Question: I'm trying to get a label to line up with a div vertically. I think a picture describes what I'm trying to do; the way it's rendered is how it looks. The MS Paint-style corrections in blue are what I'd like it to be. I have included the HTML and CSS below and removed as much extraneous code as I can to get to just the problem.
How can I get that label to go to the top of the type options?
Thanks!

'''
<!DOCTYPE html>
<html>
<head>
<title>Title</title>
<style type="text/css">
/* <![CDATA[ */
/* from reset.css */
/* http://meyerweb.com/eric/tools/css/reset/
v2.0 | 20110126
License: none (public domain)
*/
html, body, div, span, applet, object, iframe,
h1, h2, h3, h4, h5, h6, p, blockquote, pre,
a, abbr, acronym, address, big, cite, code,
del, dfn, em, img, ins, kbd, q, s, samp,
small, strike, strong, sub, sup, tt, var,
b, u, i, center,
dl, dt, dd, ol, ul, li,
fieldset, form, label, legend,
table, caption, tbody, tfoot, thead, tr, th, td,
article, aside, canvas, details, embed,
figure, figcaption, footer, header, hgroup,
menu, nav, output, ruby, section, summary,
time, mark, audio, video {
margin: 0;
padding: 0;
border: 0;
font-size: 100%;
font: inherit;
vertical-align: baseline;
}
/* HTML5 display-role reset for older browsers */
article, aside, details, figcaption, figure,
footer, header, hgroup, menu, nav, section {
display: block;
}
body {
line-height: 1;
}
ol, ul {
list-style: none;
}
blockquote, q {
quotes: none;
}
blockquote:before, blockquote:after,
q:before, q:after {
content: '';
content: none;
}
table {
border-collapse: collapse;
border-spacing: 0;
}
/* from Application.css */
html {
min-height: 100%;
background-color: White;
color: Black;
}
body {
margin: 0;
margin-left: auto;
margin-right: auto;
color: #383838;
font-family: arial, helvetica, verdana, sans-serif;
font-size: 0.8em;
background-color: transparent;
}
input, textarea, select {
font-family: inherit;
font-size: inherit
}
div#EverythingDiv {
width: 960px;
margin-left: auto;
margin-right: auto;
background: #FFF;
}
div.MainContent {
margin: 0px auto 0px auto;
padding: 0;
min-height: 425px;
text-align: left;
clear: both;
}
/* from MyPage.css */
div.MainContent div.BasicInformationField {
}
div.MainContent div.BasicInformationField label {
display: inline-block;
width: 155px;
vertical-align: baseline;
}
div.MainContent div.BasicInformationField label.RadioLabel {
display: block;
font-weight: normal;
width: auto;
}
div.MainContent div.BasicInformationField textarea {
vertical-align: baseline;
font-family: inherit;
font-size: inherit;
}
div.MainContent div.BasicInformationField textarea#AddressTextArea {
height: 3.3em;
width: 250px;
}
div.MainContent div.BasicInformationField div#TypeOptionsDiv {
height: 3.3em;
width: 250px;
vertical-align: baseline;
font-family: inherit;
font-size: inherit;
display: inline-block;
}
div.MainContent div.BasicInformationField input.WebSite {
width: 250px;
}
/* ]]> */
</style>
</head>
<body>
<div id="EverythingDiv">
<h1 id="PageTitleH1">Title</h1>
<div class="MainContent">
<!-- view -->
<form action="MyPage" method="post">
<div class="validation-summary-valid" data-valmsg-summary="true"><ul><li style="display:none"></li>
</ul></div>
<h2>Basic Information</h2>
<div class="BasicInformationField">
<label for="WebSiteTextBox">Web Site:</label> <input type="text" id="WebSiteTextBox" class="WebSite"/>
</div>
<div class="BasicInformationField">
<label for="AddressTextArea">Address:</label> <textarea id="AddressTextArea"></textarea>
</div>
<div class="BasicInformationField">
<label for="PhoneNumberTextBox">Phone Number:</label> <input type="text" id="PhoneNumberTextBox" class="WebSite"/>
</div>
<div class="BasicInformationField">
<label>Type:</label>
<div id="TypeOptionsDiv">
<label class="RadioLabel"><input type="radio" name="Type"/>Type 1 - Lorem ipsum dolor sit amet, consectetur adipiscing elit.</label>
<label class="RadioLabel"><input type="radio" name="Type"/>Type 2 - Curabitur non odio hendrerit, hendrerit ante quis, rhoncus neque. Nam ac nisi non lorem accumsan dictum. </label>
<label class="RadioLabel"><input type="radio" name="Type"/>Type 3 - Morbi volutpat at eros ut dictum. Nam non arcu ornare, sodales eros nec, semper ante. Nunc tempor augue a est eleifend suscipit. Nam vel ornare leo.</label>
<label class="RadioLabel"><input type="radio" name="Type"/>Type 4 - Nam vel ornare leo.</label>
</div>
</div></form>
<!-- weiv -->
<div class="Clear"></div>
</div>
</div>
</body>
</html>
'''
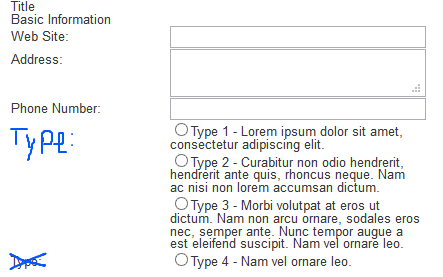
Answer: So I ended up doing this by floating everything left, having the labels clear both, and adjusting the margins so the baselines matched. Thanks for the conversation and the links.
<URL>
'''
<!DOCTYPE html>
<html>
<head>
<title>Title</title>
<style type="text/css">
/* <![CDATA[ */
/* from reset.css */
/* http://meyerweb.com/eric/tools/css/reset/
v2.0 | 20110126
License: none (public domain)
*/
html, body, div, span, applet, object, iframe,
h1, h2, h3, h4, h5, h6, p, blockquote, pre,
a, abbr, acronym, address, big, cite, code,
del, dfn, em, img, ins, kbd, q, s, samp,
small, strike, strong, sub, sup, tt, var,
b, u, i, center,
dl, dt, dd, ol, ul, li,
fieldset, form, label, legend,
table, caption, tbody, tfoot, thead, tr, th, td,
article, aside, canvas, details, embed,
figure, figcaption, footer, header, hgroup,
menu, nav, output, ruby, section, summary,
time, mark, audio, video {
margin: 0;
padding: 0;
border: 0;
font-size: 100%;
font: inherit;
vertical-align: baseline;
}
/* HTML5 display-role reset for older browsers */
article, aside, details, figcaption, figure,
footer, header, hgroup, menu, nav, section {
display: block;
}
body {
line-height: 1;
}
ol, ul {
list-style: none;
}
blockquote, q {
quotes: none;
}
blockquote:before, blockquote:after,
q:before, q:after {
content: '';
content: none;
}
table {
border-collapse: collapse;
border-spacing: 0;
}
/* from Application.css */
html {
min-height: 100%;
background-color: White;
color: Black;
}
body {
margin: 0;
margin-left: auto;
margin-right: auto;
color: #383838;
font-family: arial, helvetica, verdana, sans-serif;
font-size: 0.8em;
background-color: transparent;
}
input, textarea, select {
font-family: inherit;
font-size: inherit
}
div#EverythingDiv {
width: 960px;
margin-left: auto;
margin-right: auto;
background: #FFF;
}
div.MainContent {
margin: 0px auto 0px auto;
padding: 0;
min-height: 425px;
text-align: left;
clear: both;
}
/* from MyPage.css */
fieldset > label {
float: left;
display: block;
width: 150px;
clear: both;
margin-top: 5px;
}
fieldset > input[type=text] {
float: left;
margin-top: 1px;
}
fieldset > textarea {
float: left;
}
fieldset > div.Group {
float: left;
width: 300px;
padding-top: 5px;
}
fieldset > div.Group input[type=radio] {
/*margin: 0;
vertical-align: top;
padding: 0;*/
margin-top: -3px;
vertical-align: middle;
}
fieldset > div.Group > label {
display: block;
margin-bottom: 3px;
line-height: 1.2em;
}
/* ]]> */
</style>
</head>
<body>
<div id="EverythingDiv">
<h1 id="PageTitleH1">Title</h1>
<div class="MainContent">
<!-- view -->
<form action="MyPage" method="post">
<div class="validation-summary-valid" data-valmsg-summary="true"><ul><li style="display:none"></li>
</ul></div>
<fieldset>
<legend>Basic Information</legend>
<label for="WebSiteTextBox">Web Site:</label>
<input type="text" id="WebSiteTextBox" value="http://www.google.com/" />
<label for="AddressTextArea">Address:</label>
<textarea id="AddressTextArea" style="float: left; width: 350px; height: 4.4em;">Sample Address</textarea>
<label>Type</label>
<div class="Group">
<label class="RadioLabel"><input type="radio" name="Type"/>Type 1 - Lorem ipsum dolor sit amet, consectetur adipiscing elit.</label>
<label class="RadioLabel"><input type="radio" name="Type"/>Type 2 - Curabitur non odio hendrerit, hendrerit ante quis, rhoncus neque. Nam ac nisi non lorem accumsan dictum. </label>
<label class="RadioLabel"><input type="radio" name="Type"/>Type 3 - Morbi volutpat at eros ut dictum. Nam non arcu ornare, sodales eros nec, semper ante. Nunc tempor augue a est eleifend suscipit. Nam vel ornare leo.</label>
<label class="RadioLabel"><input type="radio" name="Type"/>Type 4 - Nam vel ornare leo.</label>
</div>
</fieldset>
</form>
<!-- weiv -->
<div class="Clear"></div>
</div>
</div>
</body>
</html>
'''